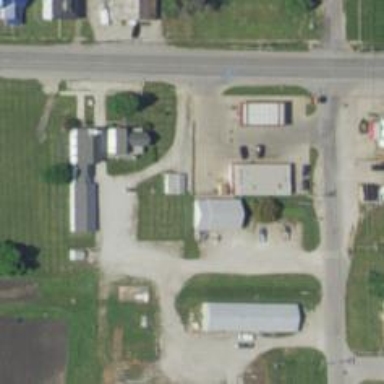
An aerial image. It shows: Convenience shop.